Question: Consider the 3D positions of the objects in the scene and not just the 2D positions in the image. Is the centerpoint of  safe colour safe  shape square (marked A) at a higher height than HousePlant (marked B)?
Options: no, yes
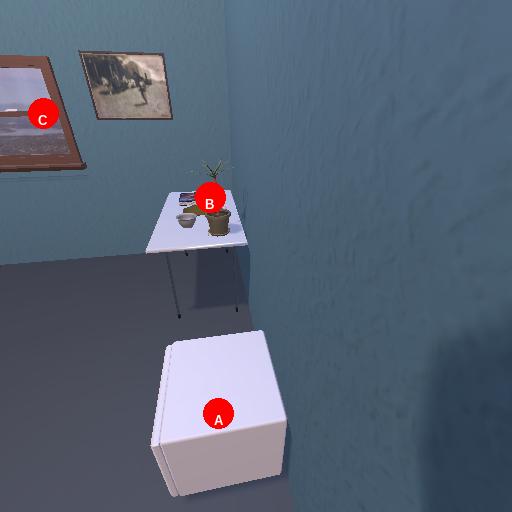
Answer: no